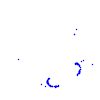
Particle: proton